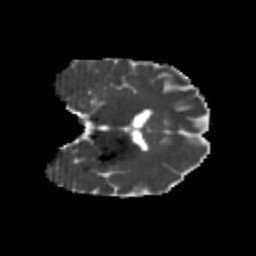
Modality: MD
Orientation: coronal
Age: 21
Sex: male
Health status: healthy
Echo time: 0.074 s